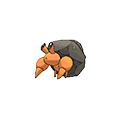
Pok\u00e9mon: dwebble